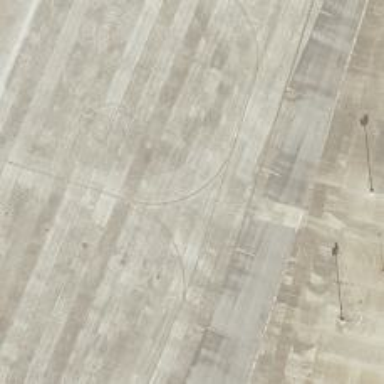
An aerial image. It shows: View of taxiway at the airport.